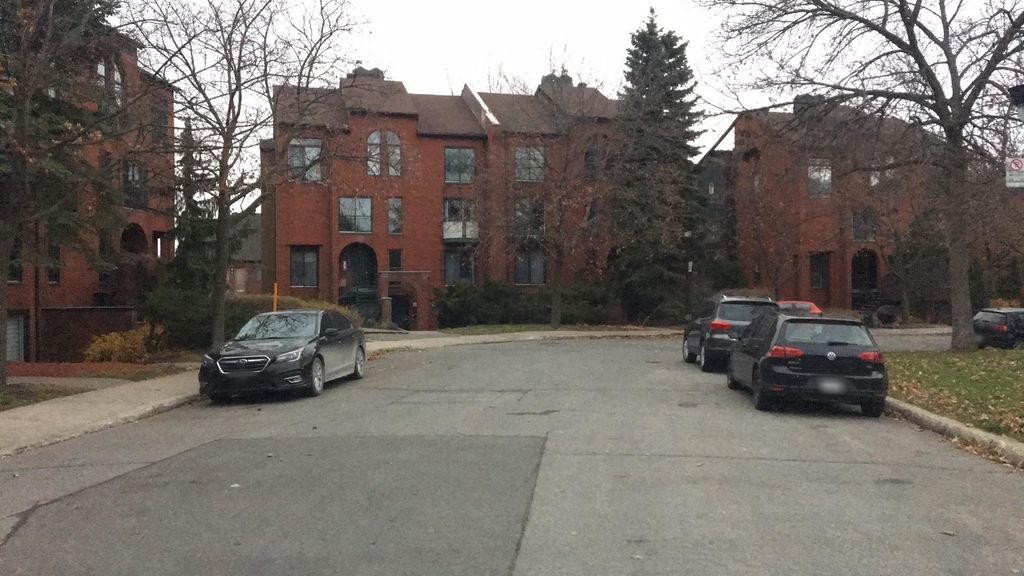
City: montreal